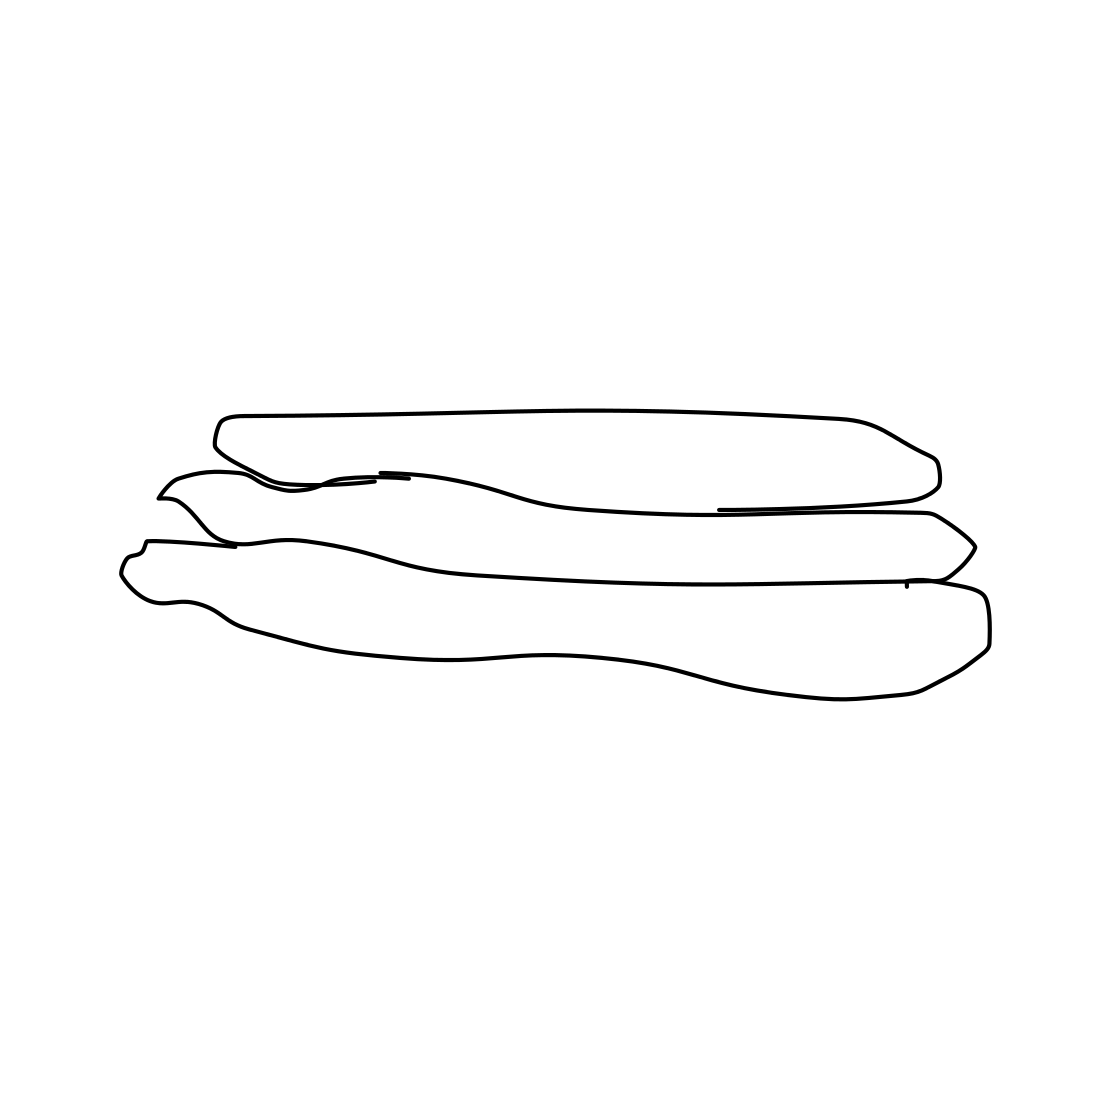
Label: hot-dog